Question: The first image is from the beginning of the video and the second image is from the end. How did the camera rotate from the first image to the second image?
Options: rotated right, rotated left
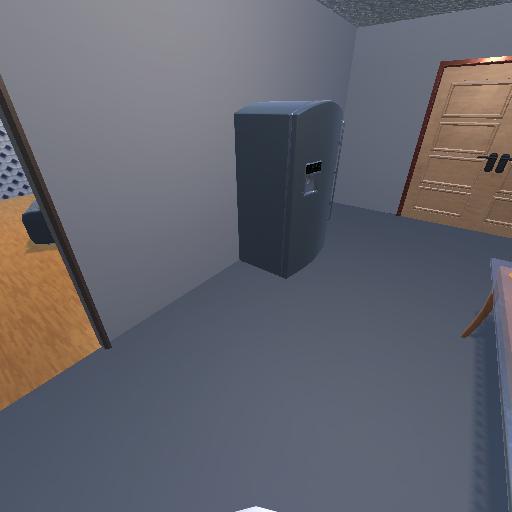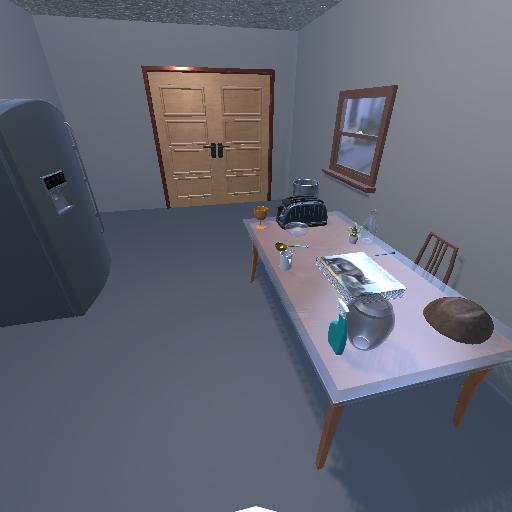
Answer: rotated right